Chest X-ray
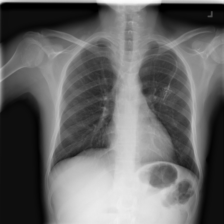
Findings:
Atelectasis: negative
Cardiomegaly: negative
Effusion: negative
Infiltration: negative
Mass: negative
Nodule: negative
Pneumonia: negative
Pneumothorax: negative
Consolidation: negative
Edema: negative
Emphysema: negative
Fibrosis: negative
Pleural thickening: negative
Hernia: negative